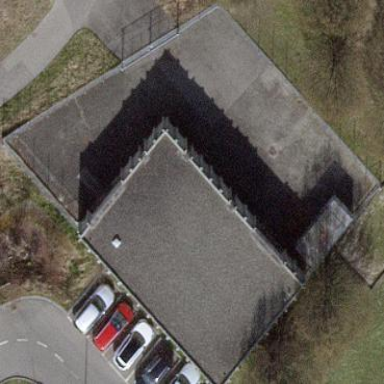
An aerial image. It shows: Fence.